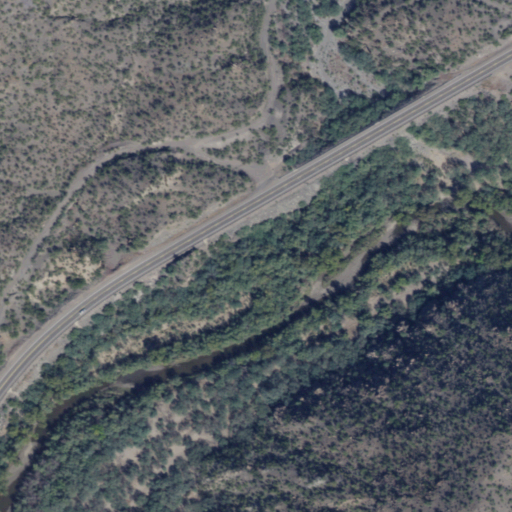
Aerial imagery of valley in Arizona named O'Carroll Canyon containing shrub, woody wetlands, medium intensity development, low intensity development, herbaceous wetlands, open development, and high intensity development